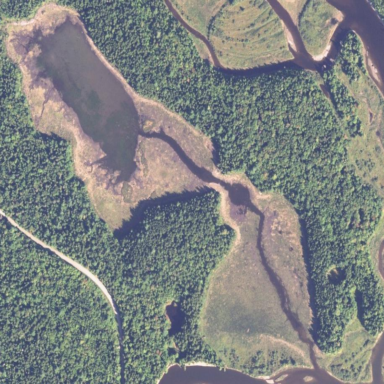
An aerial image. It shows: Marshy wetland area.